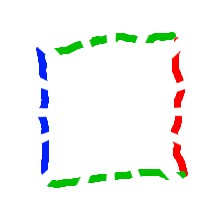
Shape: square